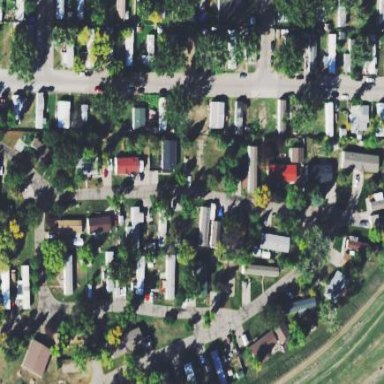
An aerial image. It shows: Residential area known as trailer park.